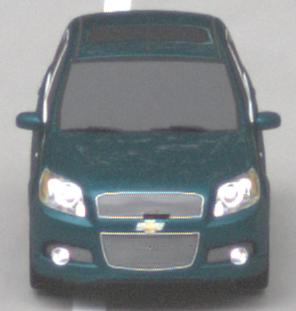
Make: Chevrolet
Model: Aveo 1.2
Detailed model: Aveo
Model produced from: 2008/06
Model produced until: 2011/01
Doors: 3
Color: blue
Road condition: dry road
Daytime: morning or afternoon
Contrast: low contrast